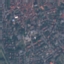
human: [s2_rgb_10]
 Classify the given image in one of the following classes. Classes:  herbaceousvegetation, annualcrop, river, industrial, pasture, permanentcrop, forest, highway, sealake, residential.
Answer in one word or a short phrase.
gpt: Residential